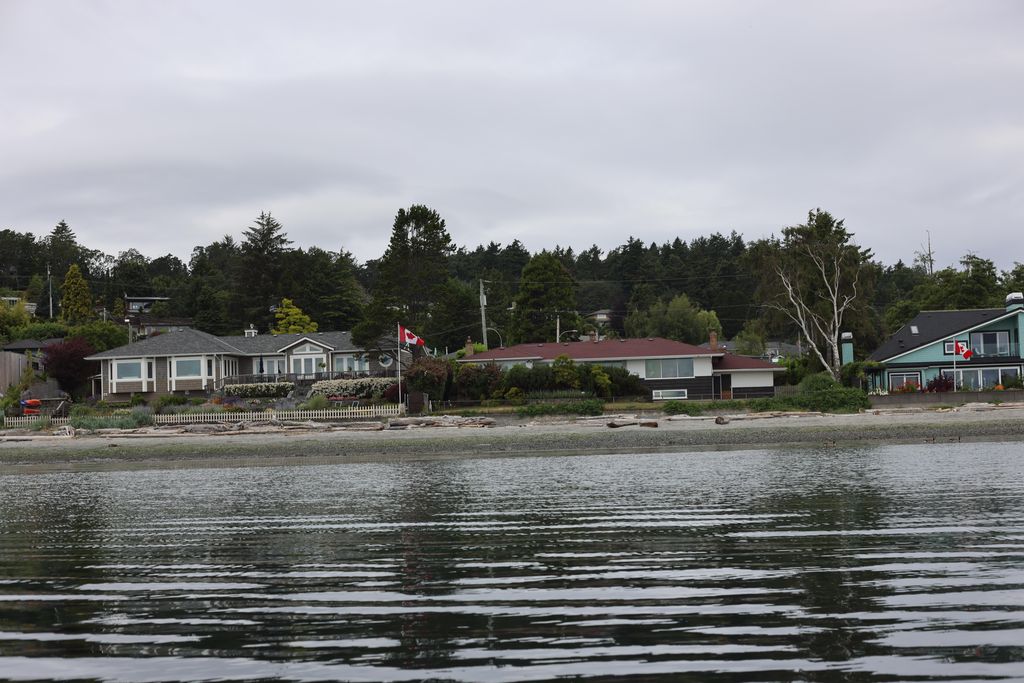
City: victoria